Interaction volume radius: 10 \u00c5
Interaction volume height: 15 \u00c5
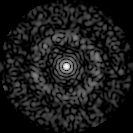
Disorder parameter: 0.8466